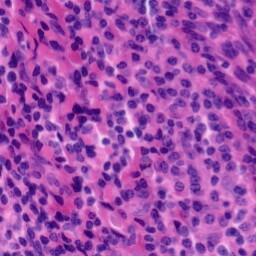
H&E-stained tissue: Tonsil